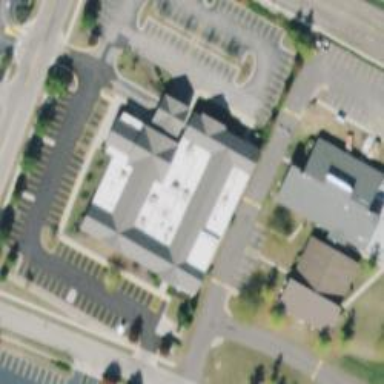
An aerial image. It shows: Retail building.